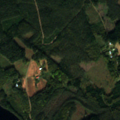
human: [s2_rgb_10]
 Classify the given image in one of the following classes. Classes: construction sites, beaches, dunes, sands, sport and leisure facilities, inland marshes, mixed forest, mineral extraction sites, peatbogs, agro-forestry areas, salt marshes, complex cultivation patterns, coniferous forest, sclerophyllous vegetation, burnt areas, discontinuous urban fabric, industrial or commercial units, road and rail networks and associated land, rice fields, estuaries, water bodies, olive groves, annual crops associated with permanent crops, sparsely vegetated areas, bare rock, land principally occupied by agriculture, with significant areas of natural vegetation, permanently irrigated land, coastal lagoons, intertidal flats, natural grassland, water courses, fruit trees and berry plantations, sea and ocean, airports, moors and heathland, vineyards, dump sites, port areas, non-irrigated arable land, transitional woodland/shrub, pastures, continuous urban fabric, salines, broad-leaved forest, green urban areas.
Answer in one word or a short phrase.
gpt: coniferous forest, mixed forest